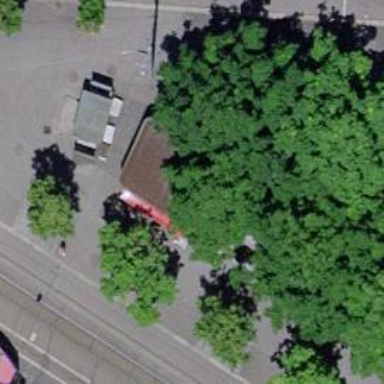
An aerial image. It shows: Kiosk shop.